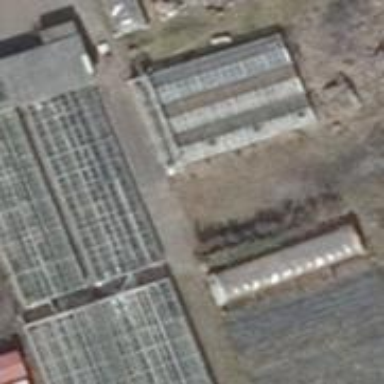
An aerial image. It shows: Greenhouse.